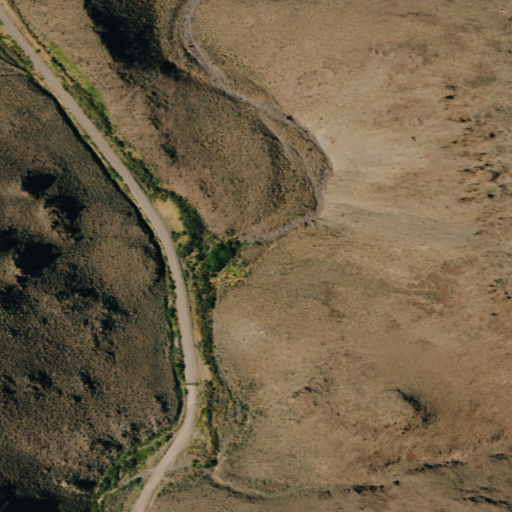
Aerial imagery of valley in Nevada named Razor Canyon containing shrub, low intensity development, and open development